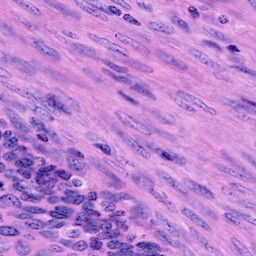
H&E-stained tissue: Cervix